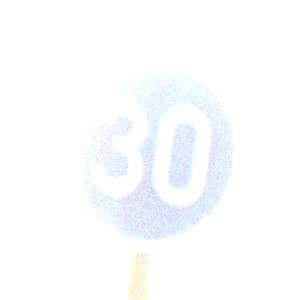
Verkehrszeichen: VorgeschriebeneMindestgeschwindigkeit
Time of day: SunriseSunset
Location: Outdoor (Nature)
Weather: Clear
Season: NotSpecified
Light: Natural